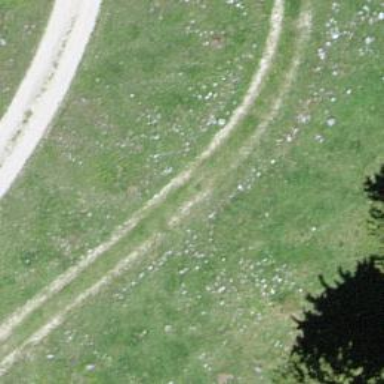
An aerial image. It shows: Track road with grade4 tracktype.